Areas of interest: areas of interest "Hongqiao Business Hotel (Fuquan East Road)"
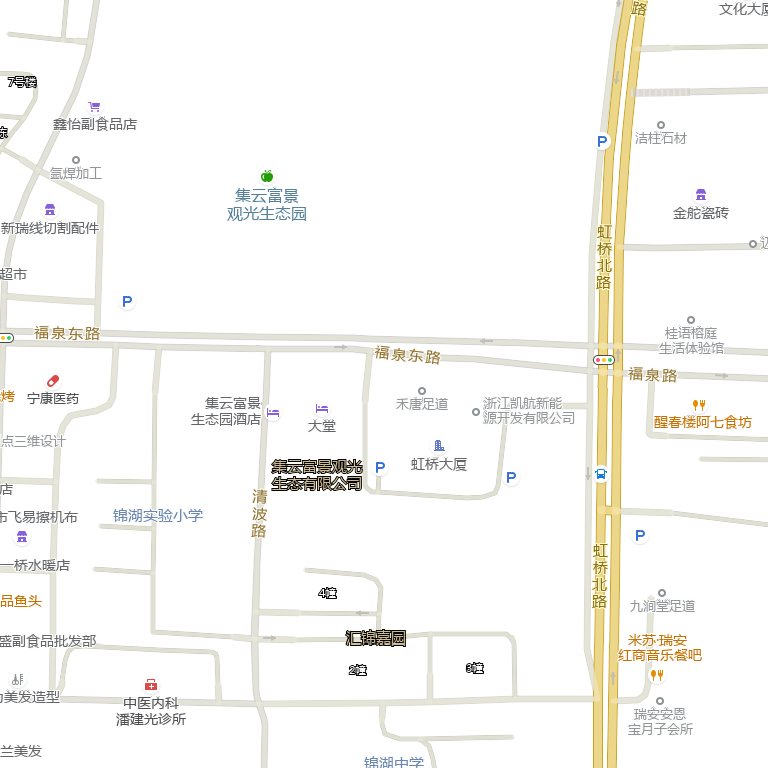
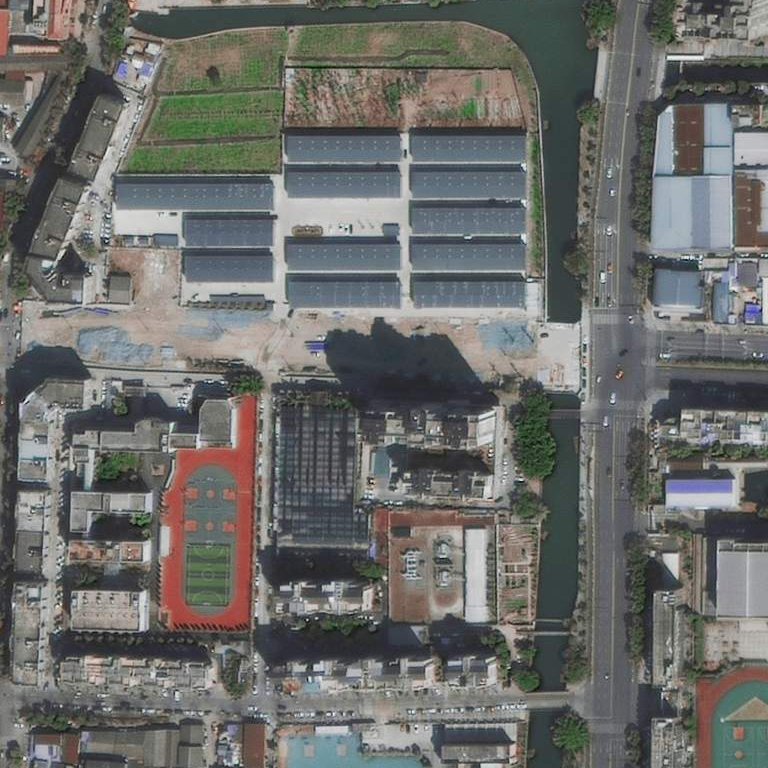